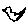
Label: bird